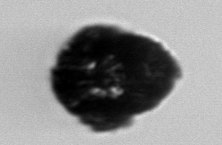
Label: Stenosemella_pacifica